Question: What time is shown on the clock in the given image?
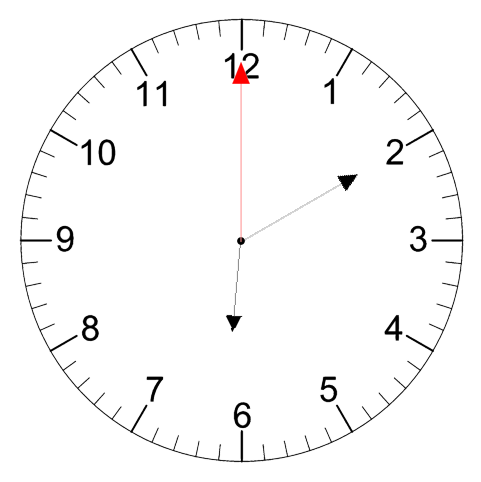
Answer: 06:10:00